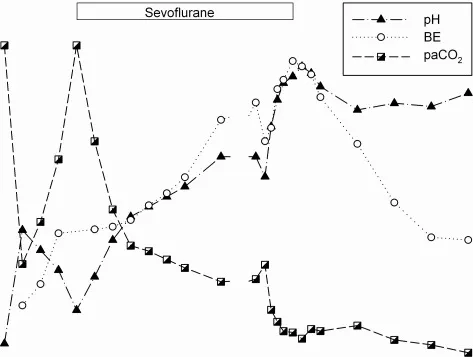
Base excess (BE) and pH are shown on the left side of the y-axis. . Partial pressure of arterial CO
2(paCO
2) is shown on the right side of the y-axis. Time course in hours (h) is shown on the x-axis.
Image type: pathology (fish)